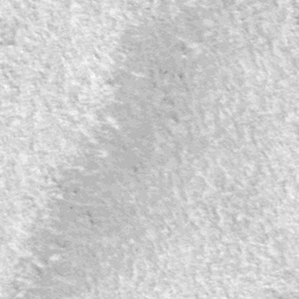
Label: frost